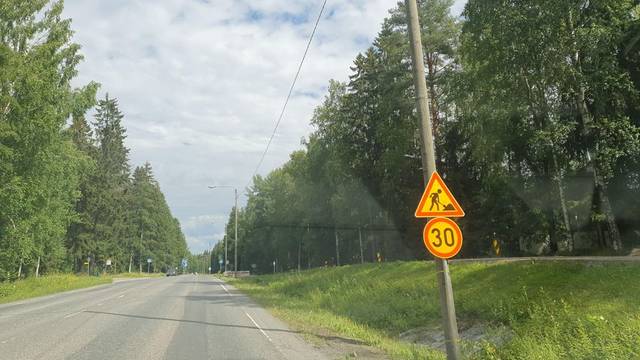
Region: Finland
Coordinates: 61.45, 23.754